Question: I was just experimenting building a tiny app with Emberjs as my frontend framework.
All the app is, is a list which I can add names to with a textbox and button, then remove names from the list by clicking the delete button after each name.
I'm using a very simple Symfony2 application as my data store via a REST API and can currently add names to the list no problem. What I don't understand is how to go about deleting them.
If I add a new name to the list, it won't have the unique ID (my objects have an id and a name) that would be assigned by the DB engine, so when I come to delete it, I can't pass an ID to the DELETE API call.
How do I fix this? Do I need to somehow return the complete object (with ID) when calling the create API call and update the object (how would I do that with Ember?) or is there some other way of doing it?
Edit: Added an image better illustrating my question:

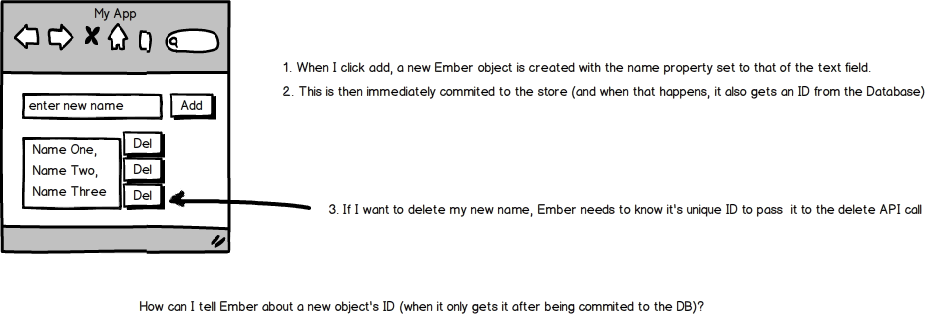
Answer: As already mentioned in the comments, when you create a new record the Store set's an internal id for the record, then when you commit to your backend your API should conveniently return the entire object back (with it's new id) ember will then take care to set the new server-side generated id back to your internally newly created record in the Store.